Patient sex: F
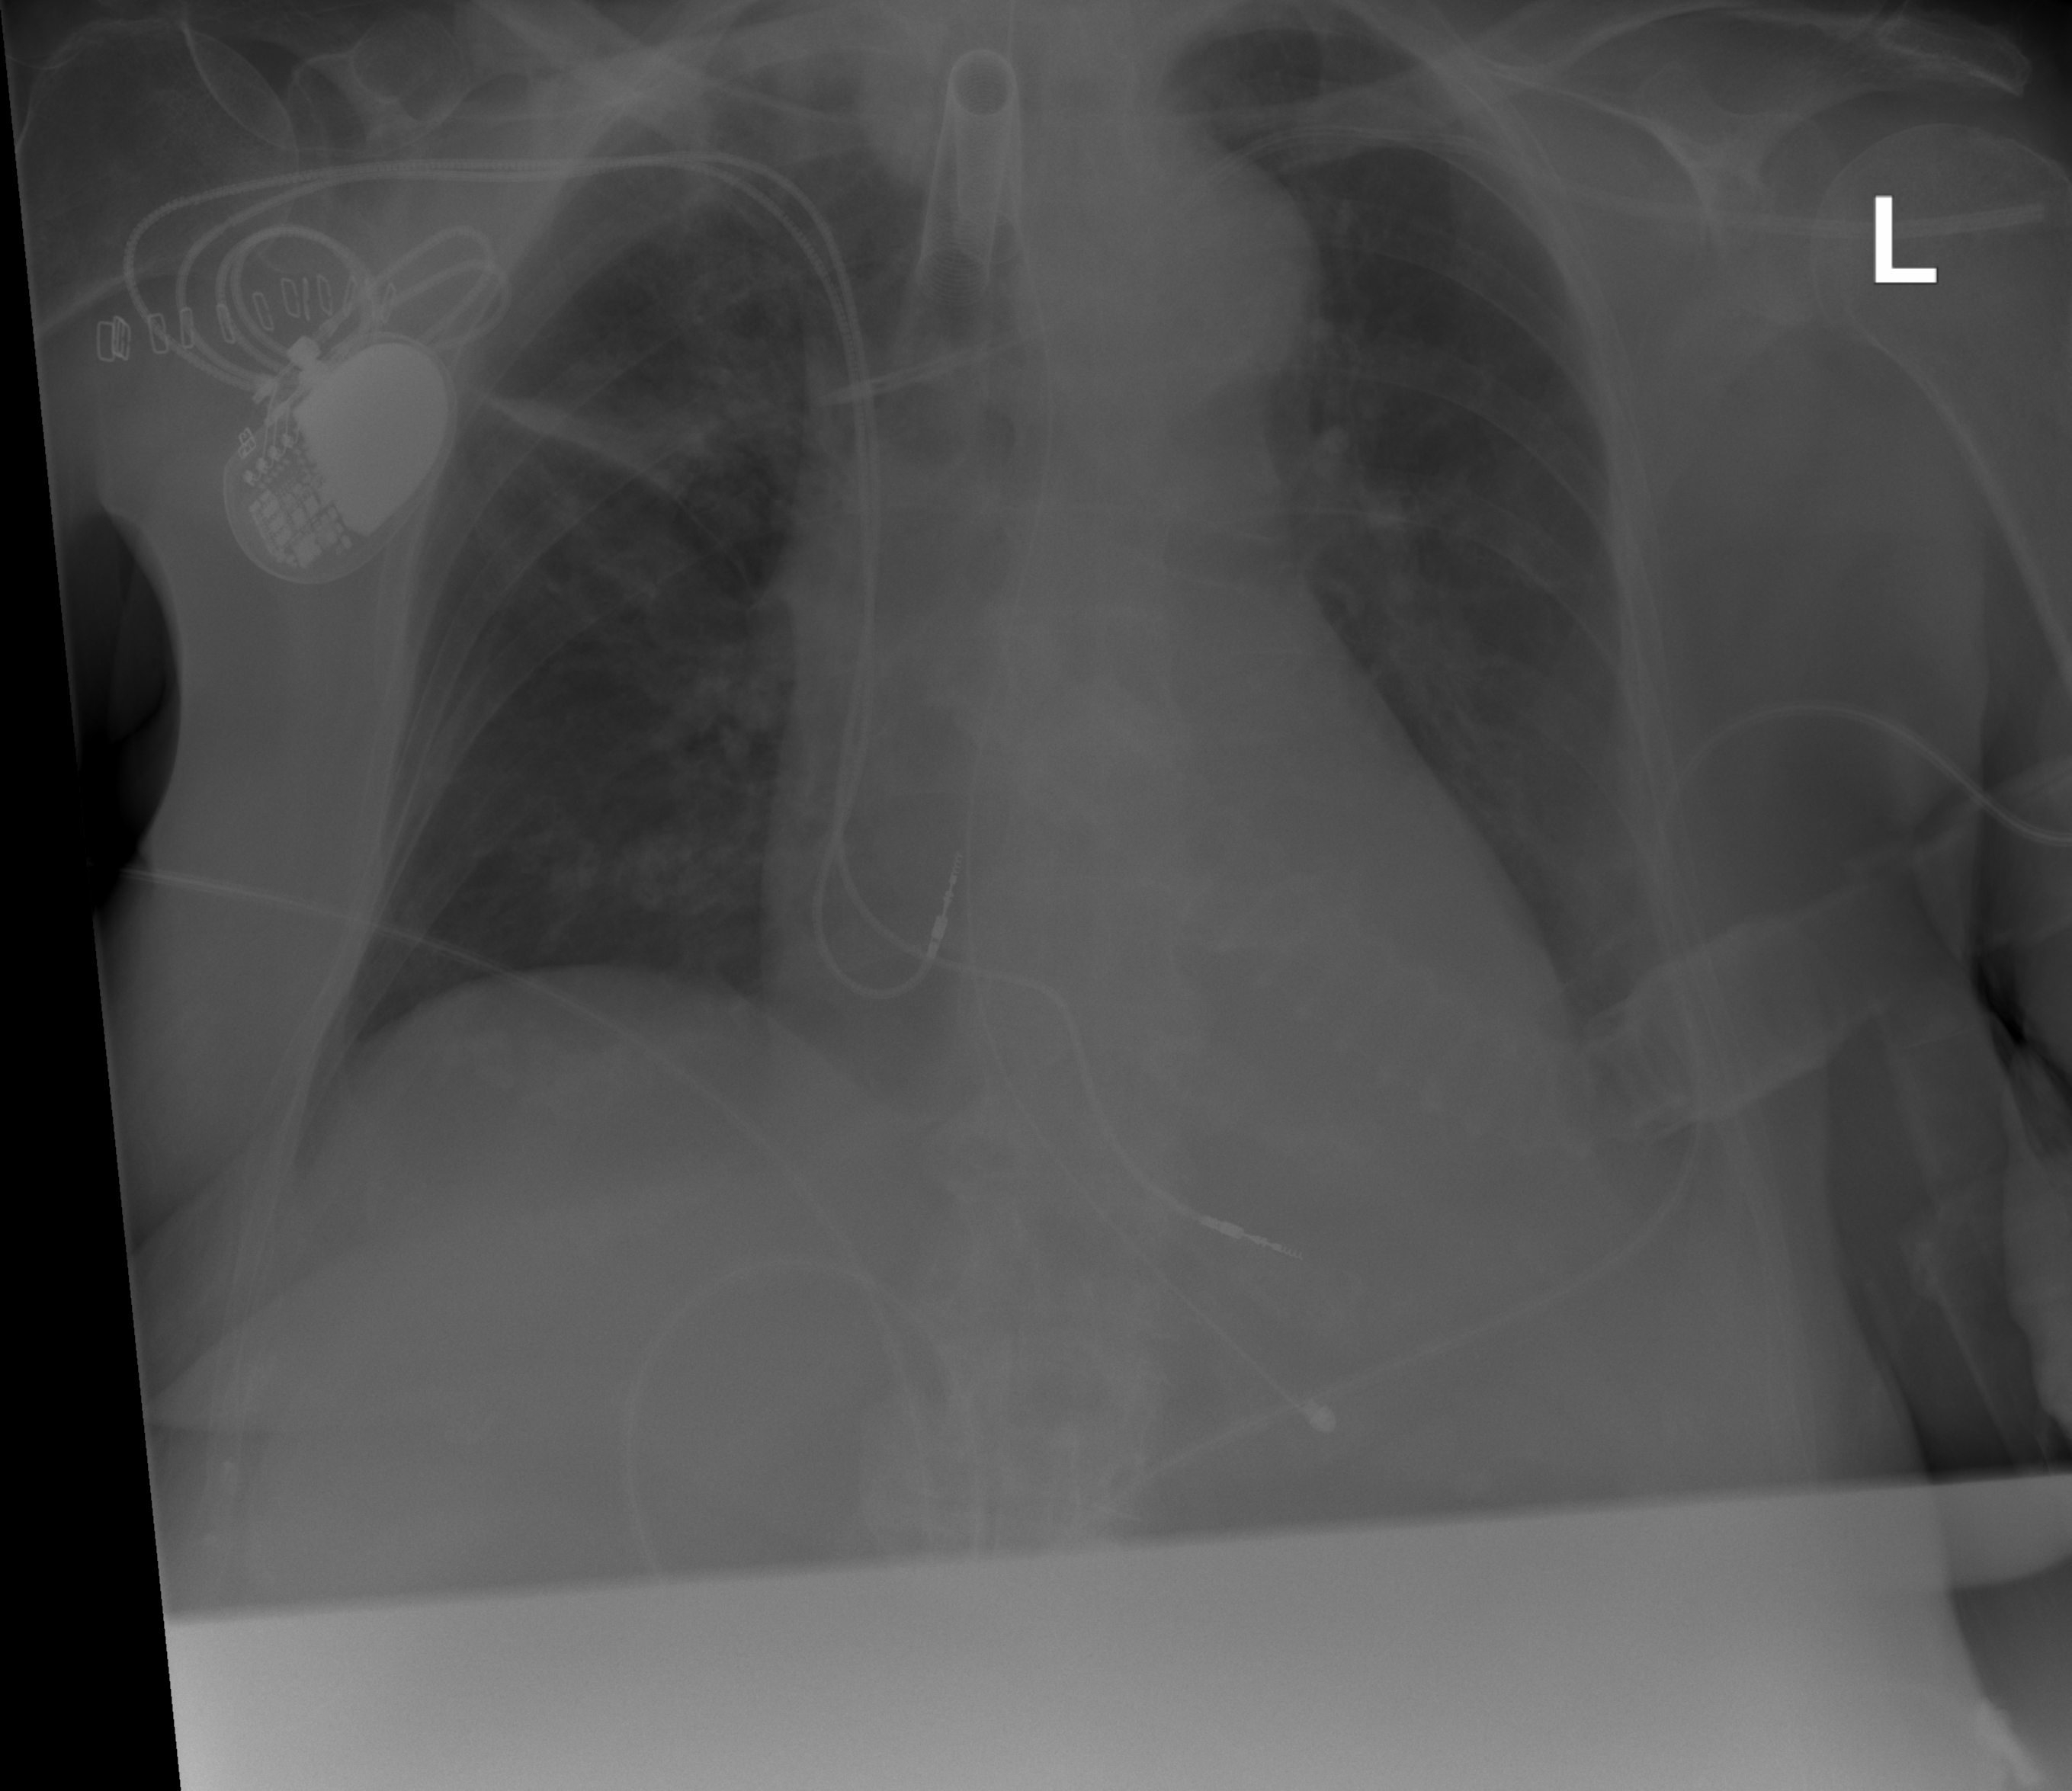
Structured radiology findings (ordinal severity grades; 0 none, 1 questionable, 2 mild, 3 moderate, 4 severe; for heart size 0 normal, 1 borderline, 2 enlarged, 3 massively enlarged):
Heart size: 2
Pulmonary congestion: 0
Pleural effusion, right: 0
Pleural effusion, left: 1
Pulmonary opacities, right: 0
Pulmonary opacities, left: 0
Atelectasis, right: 2
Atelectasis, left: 0